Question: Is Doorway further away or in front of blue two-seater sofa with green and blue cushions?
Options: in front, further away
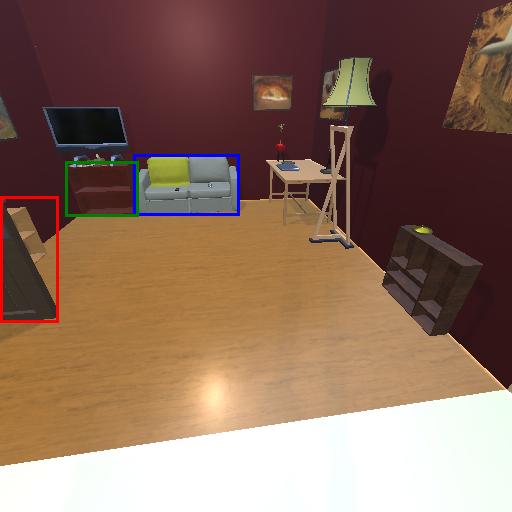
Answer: in front